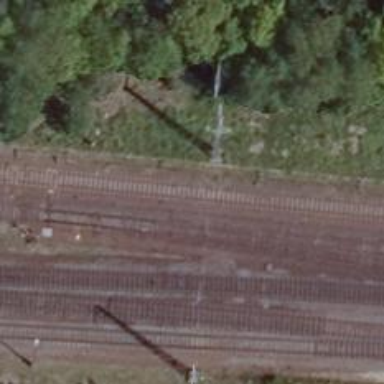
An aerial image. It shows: Milestone along the railway track with catenary mast.